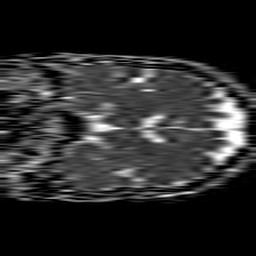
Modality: ADC
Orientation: coronal
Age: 59
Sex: female
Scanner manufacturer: philips
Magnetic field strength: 1.5 T
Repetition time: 4.6 s
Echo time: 0.08631 s